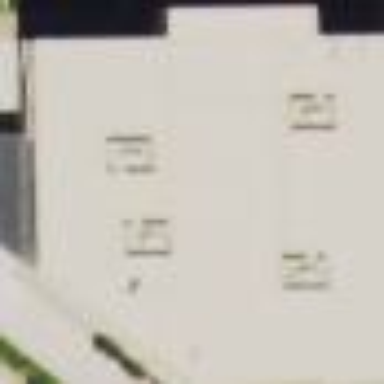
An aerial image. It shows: Warehouse building used for storage rental.